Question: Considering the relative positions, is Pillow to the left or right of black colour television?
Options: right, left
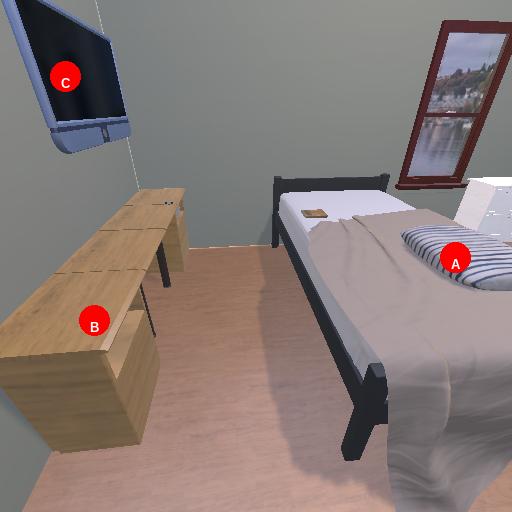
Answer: right